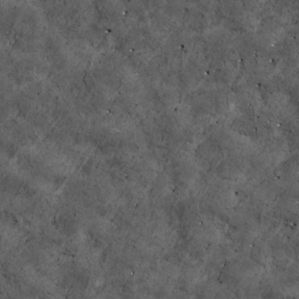
Label: non_frost